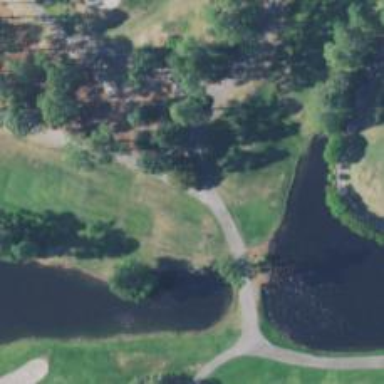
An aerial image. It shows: Path for golf carts.